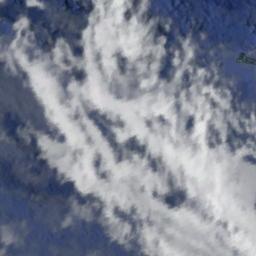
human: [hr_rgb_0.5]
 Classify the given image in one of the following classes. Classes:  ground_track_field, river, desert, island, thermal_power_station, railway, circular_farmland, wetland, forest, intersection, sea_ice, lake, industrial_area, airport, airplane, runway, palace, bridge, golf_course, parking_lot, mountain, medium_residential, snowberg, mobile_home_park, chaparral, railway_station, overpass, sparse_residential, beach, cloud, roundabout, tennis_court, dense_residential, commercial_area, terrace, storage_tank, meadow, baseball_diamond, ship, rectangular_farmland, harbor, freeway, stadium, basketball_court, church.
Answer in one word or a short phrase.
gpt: cloud